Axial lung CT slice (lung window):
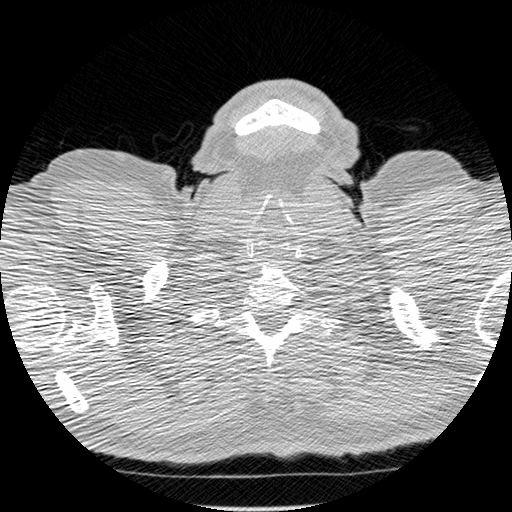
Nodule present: no